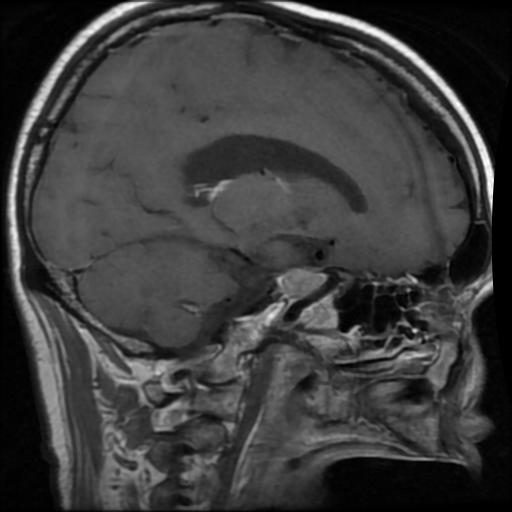
Label: pituitary